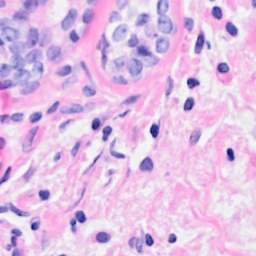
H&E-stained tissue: Breast